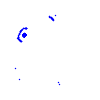
Particle: electron